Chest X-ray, AP view. Patient: 50 years old, sex M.
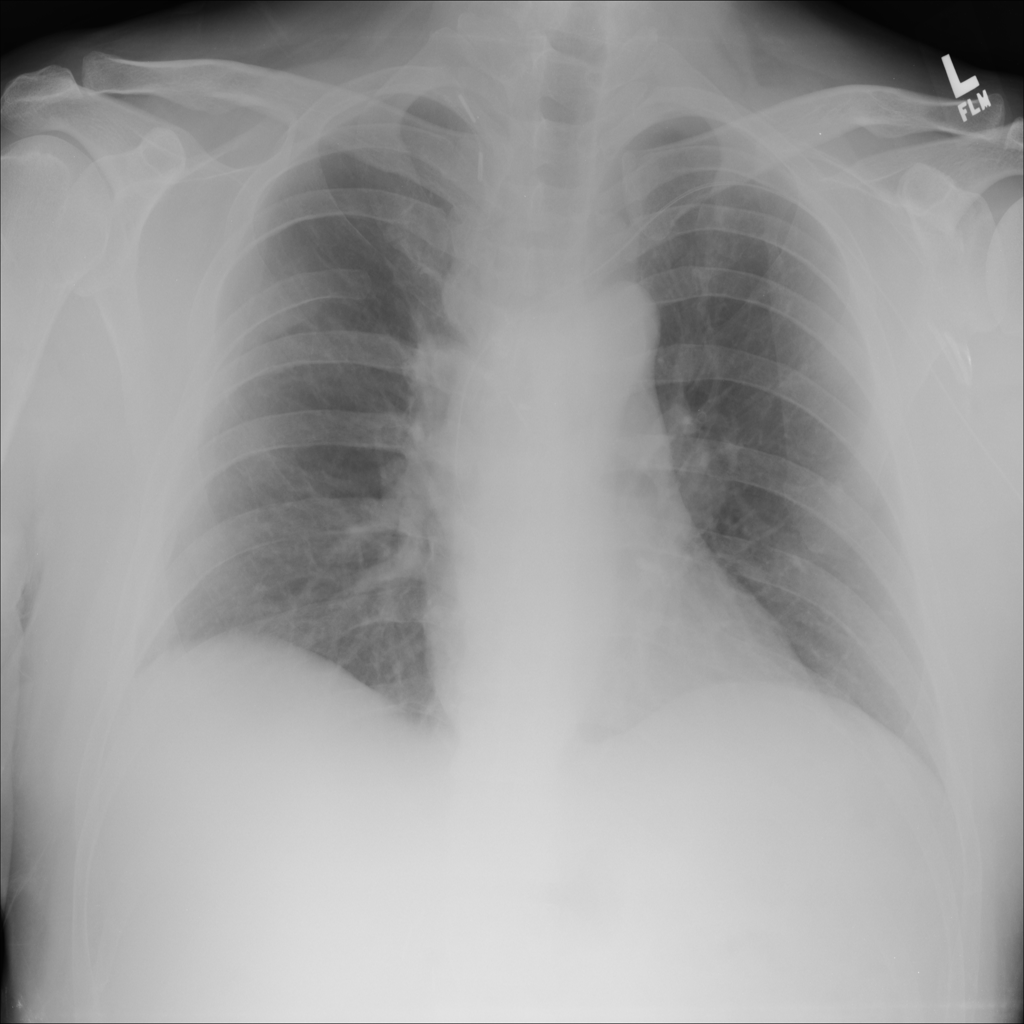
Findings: No Finding